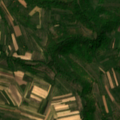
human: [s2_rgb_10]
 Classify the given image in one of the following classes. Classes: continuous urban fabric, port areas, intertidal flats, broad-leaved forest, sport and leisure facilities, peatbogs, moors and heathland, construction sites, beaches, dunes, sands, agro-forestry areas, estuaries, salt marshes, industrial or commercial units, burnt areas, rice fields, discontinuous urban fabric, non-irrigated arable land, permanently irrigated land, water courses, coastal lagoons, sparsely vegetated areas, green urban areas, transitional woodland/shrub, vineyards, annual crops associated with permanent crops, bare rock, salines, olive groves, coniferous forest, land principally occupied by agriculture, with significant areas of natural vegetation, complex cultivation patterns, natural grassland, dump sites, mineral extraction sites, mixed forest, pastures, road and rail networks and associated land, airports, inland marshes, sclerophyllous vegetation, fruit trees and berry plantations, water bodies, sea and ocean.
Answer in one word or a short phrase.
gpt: non-irrigated arable land, complex cultivation patterns, land principally occupied by agriculture, with significant areas of natural vegetation, broad-leaved forest